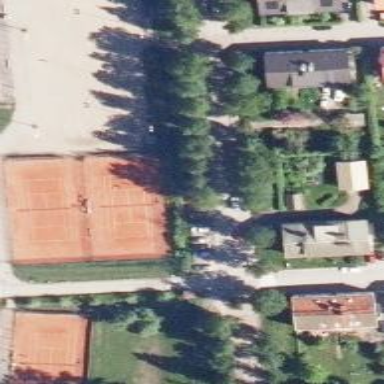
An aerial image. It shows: Tennis court on pitch.